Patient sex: M
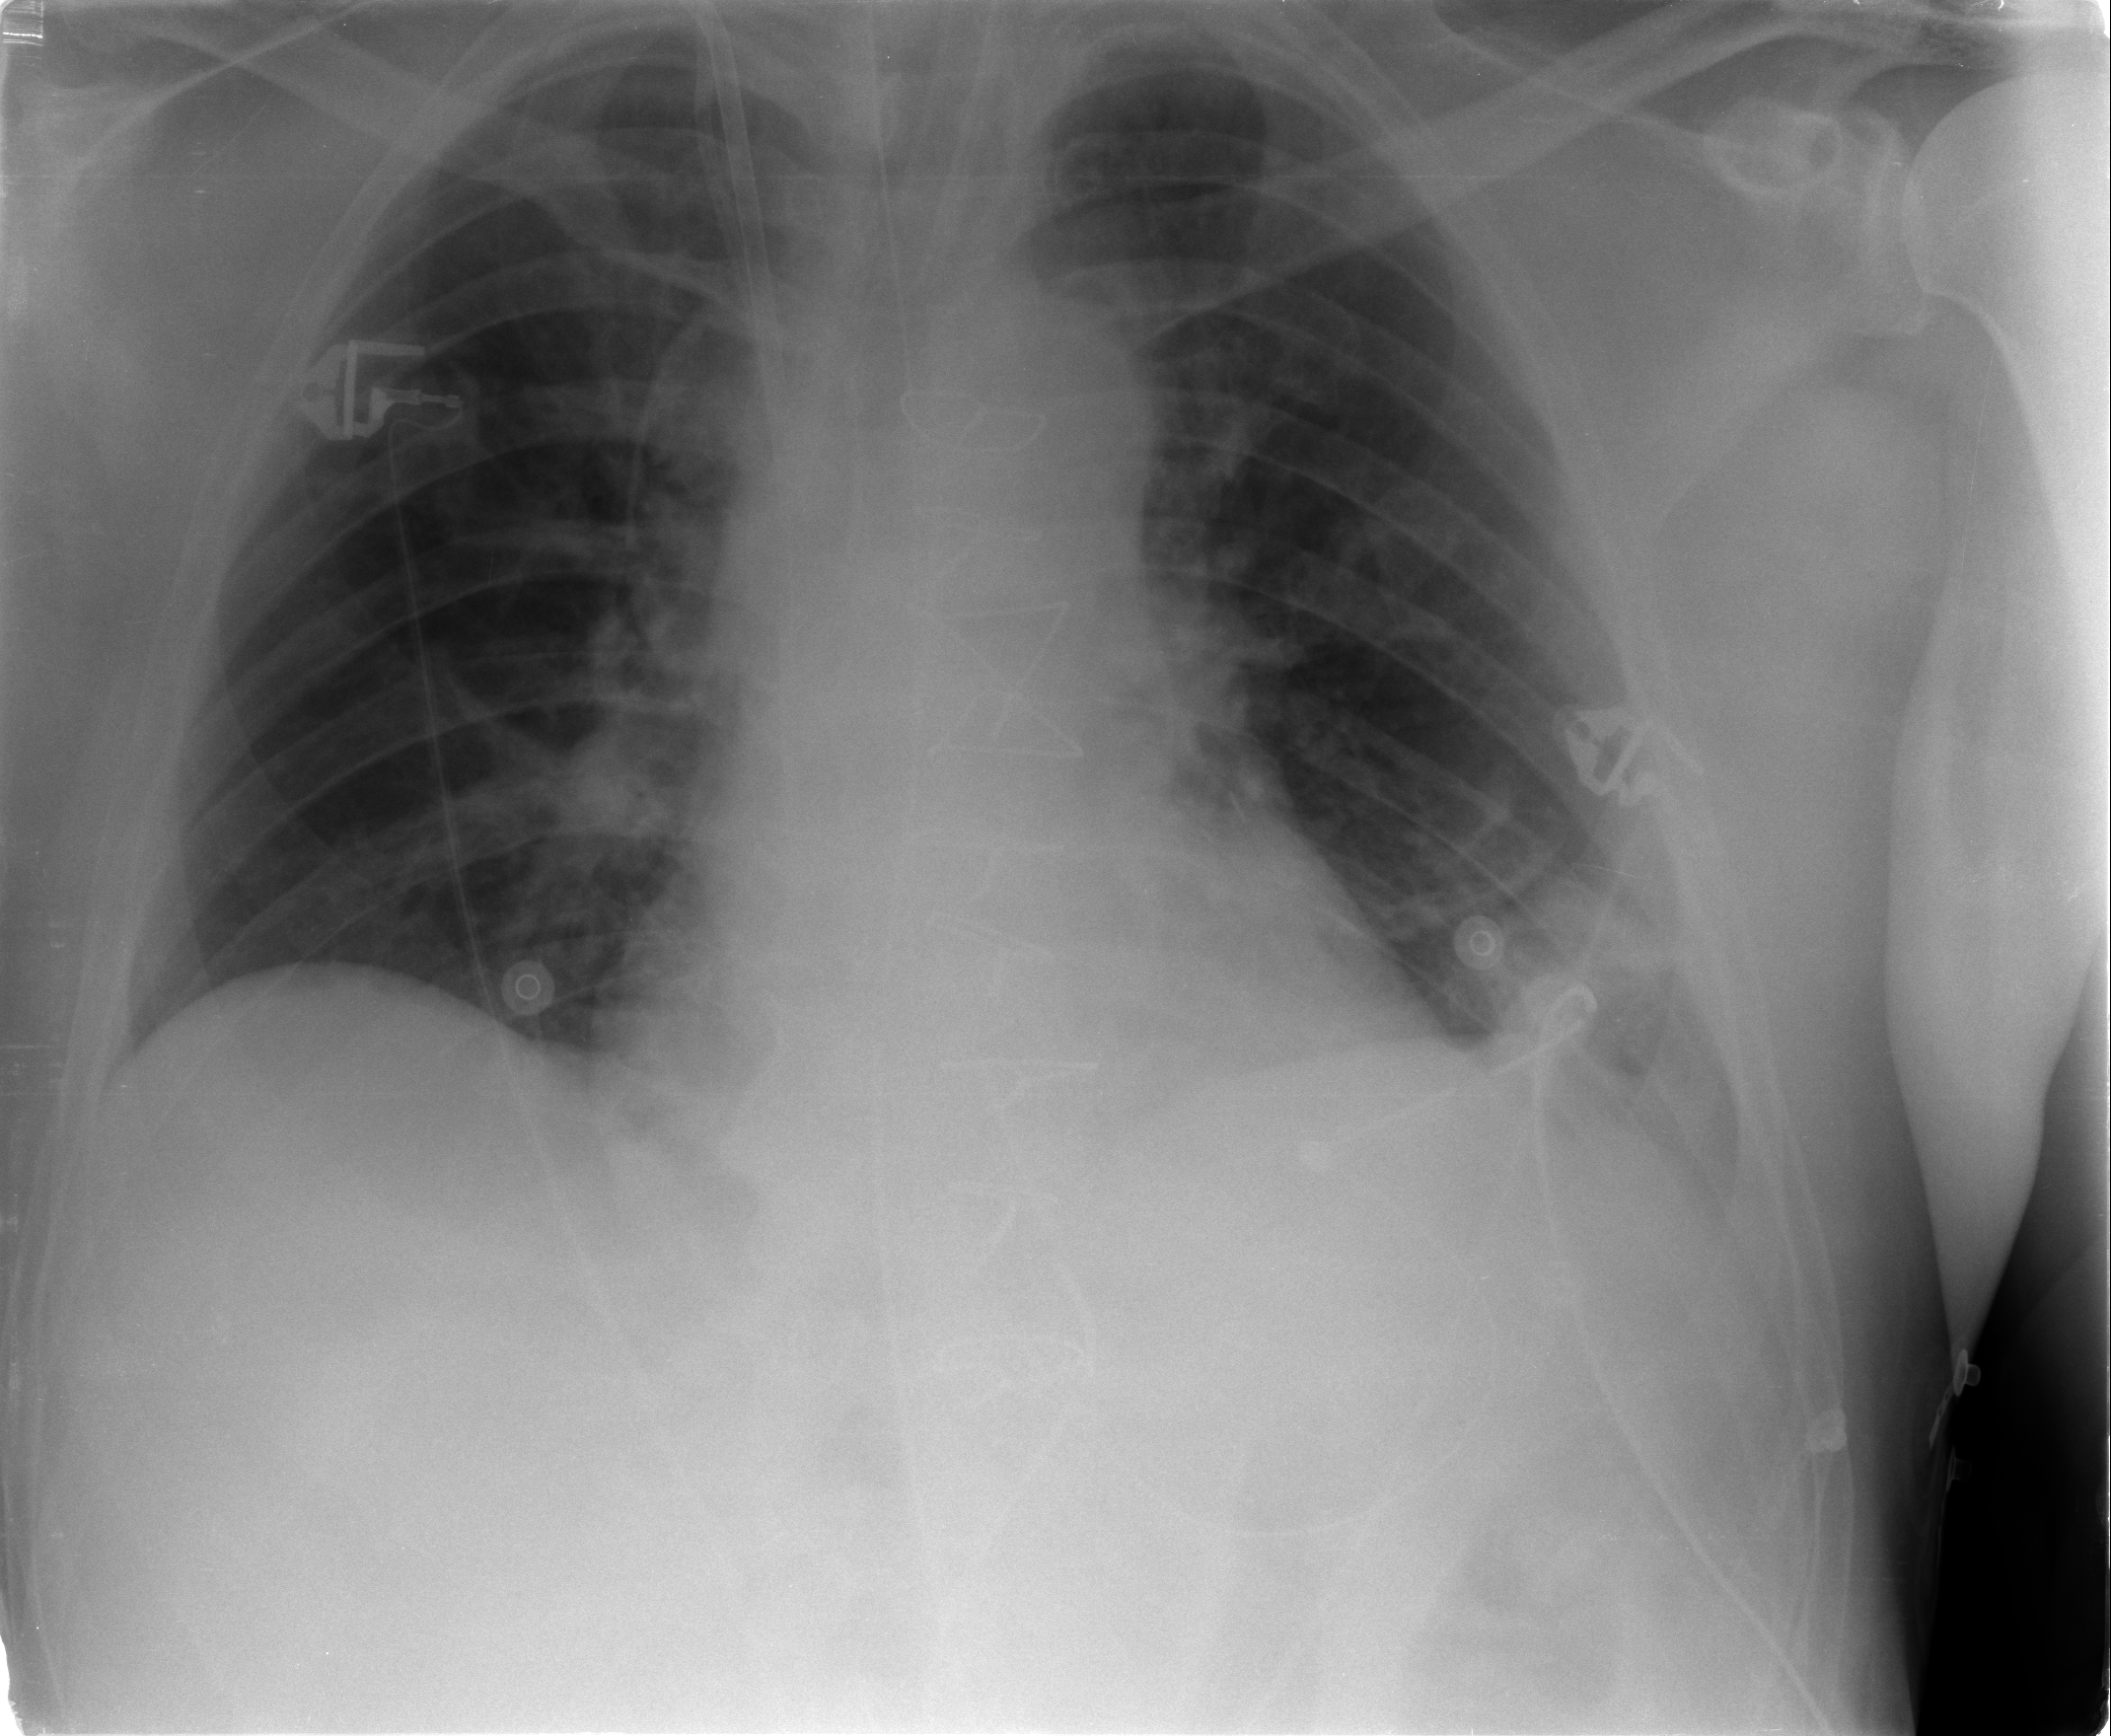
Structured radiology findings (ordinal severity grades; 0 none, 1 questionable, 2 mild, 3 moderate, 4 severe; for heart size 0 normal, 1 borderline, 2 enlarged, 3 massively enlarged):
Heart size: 1
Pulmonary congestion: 1
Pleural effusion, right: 0
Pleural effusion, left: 0
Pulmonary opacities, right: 0
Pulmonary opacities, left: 0
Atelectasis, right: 1
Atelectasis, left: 1